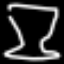
Label: hourglass